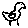
Label: bird